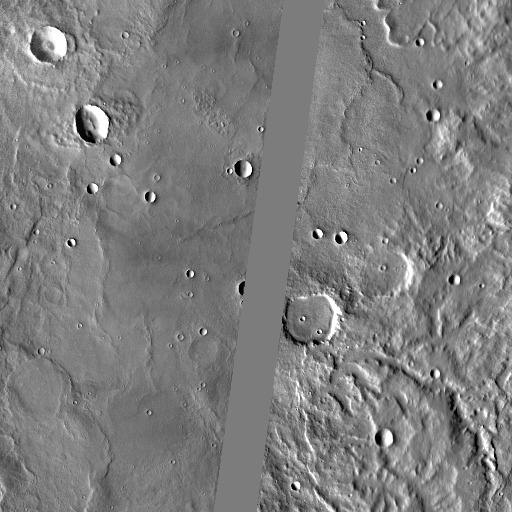
Crater classes present: Background, Other, Layered, Buried, Secondary